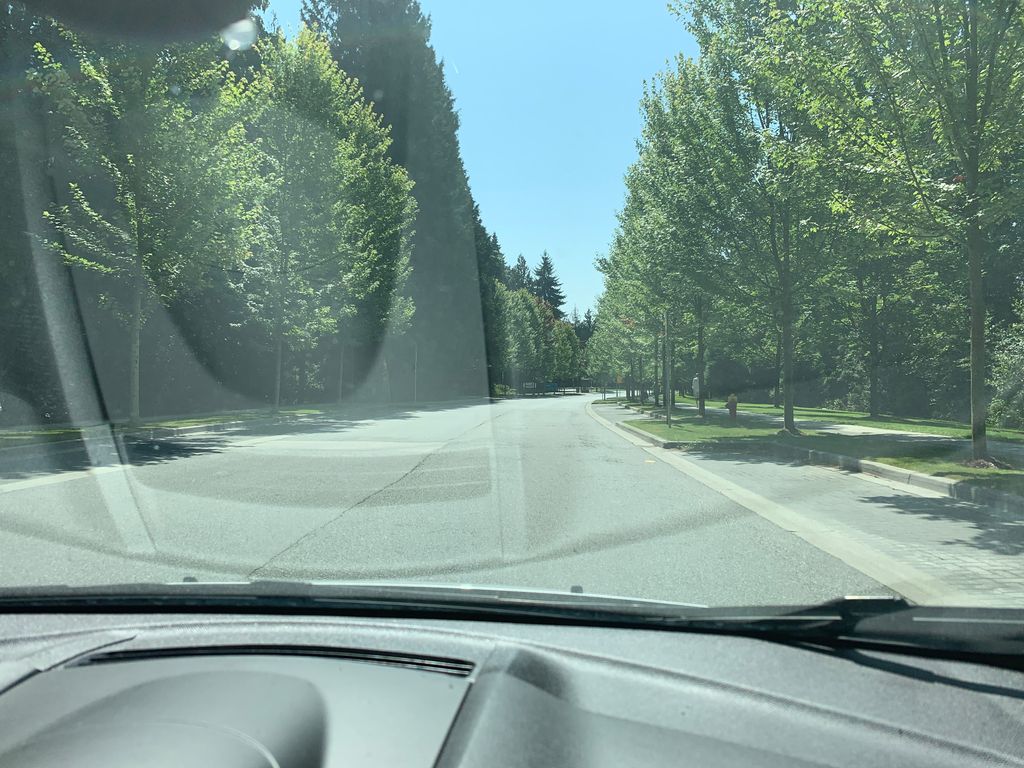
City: vancouver